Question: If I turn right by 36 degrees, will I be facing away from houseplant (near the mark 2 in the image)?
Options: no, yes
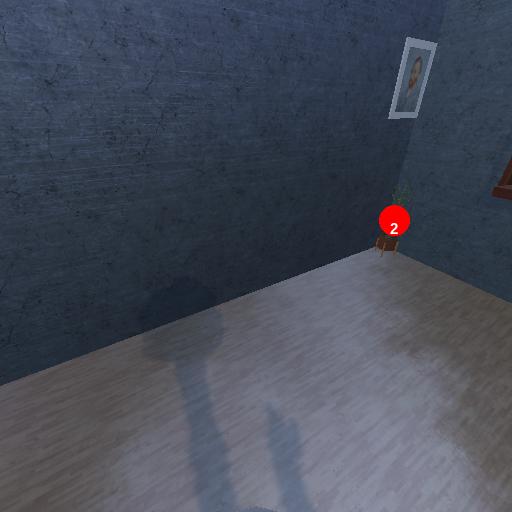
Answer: no